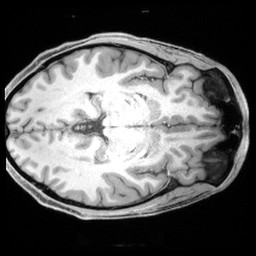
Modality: T1w
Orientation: axial
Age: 46
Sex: male
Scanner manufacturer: siemens
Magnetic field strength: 3 T
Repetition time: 2.4 s
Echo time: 0.00195 s